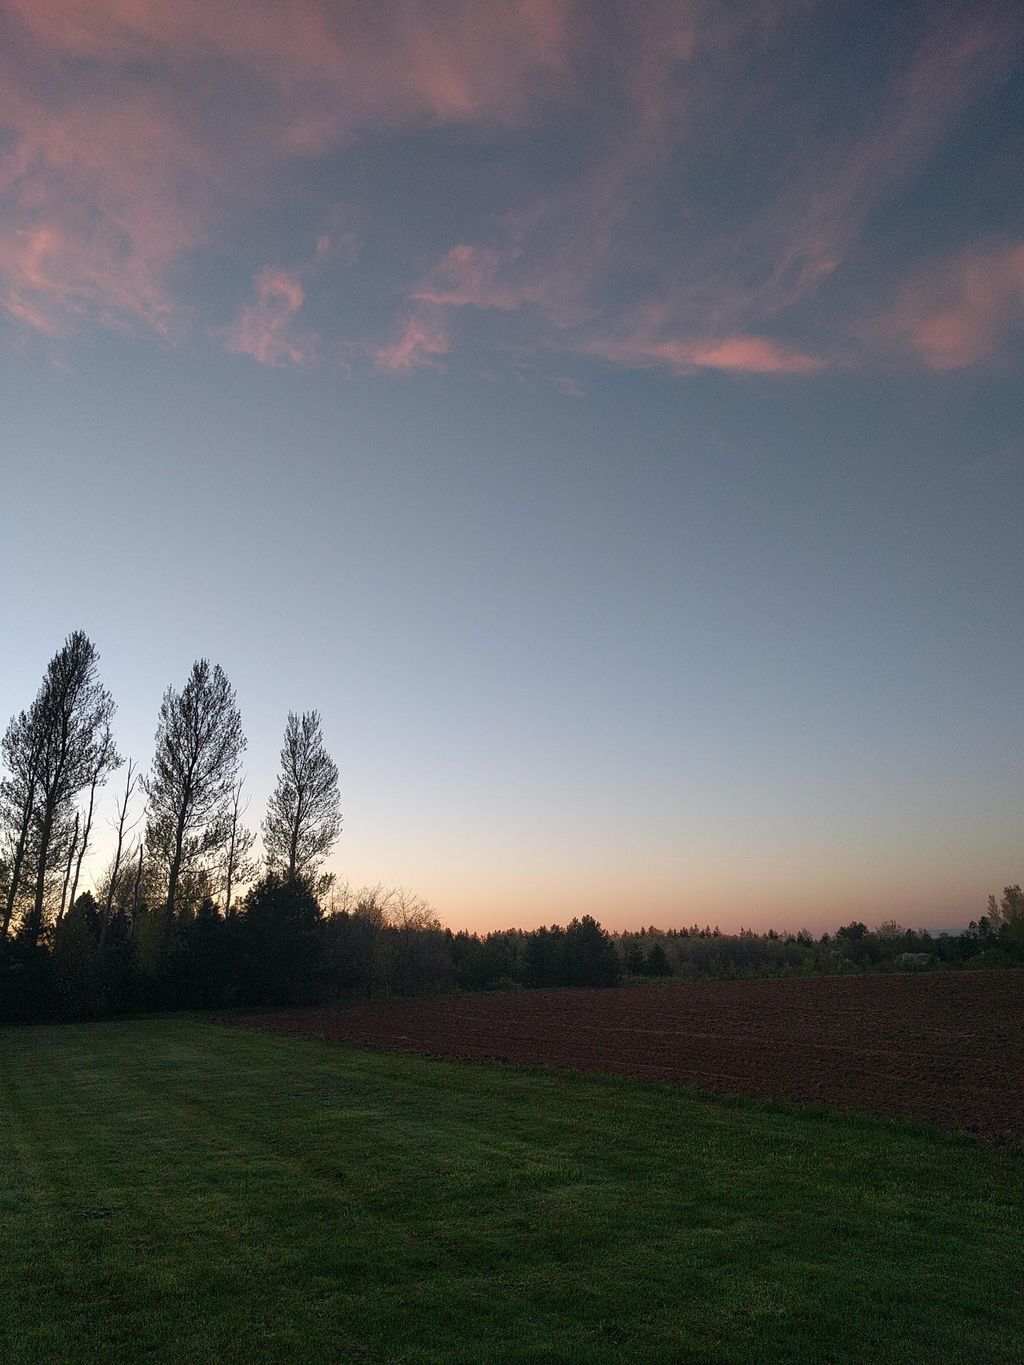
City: charlottetown